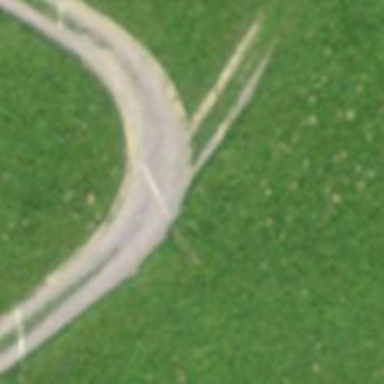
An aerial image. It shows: Well-maintained track road of grade 1.